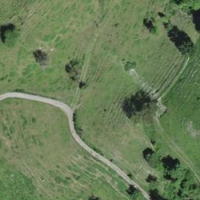
EUNIS habitat code: 24
Species observed at this site:
Hyles hippophaes